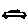
Label: car